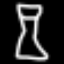
Label: hourglass